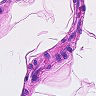
Metastatic tissue present: no